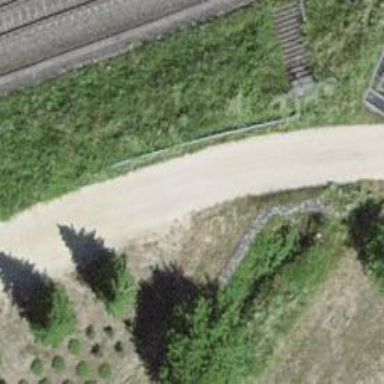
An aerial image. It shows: Compacted agricultural track with grade2 tracktype suitable for agricultural vehicles.